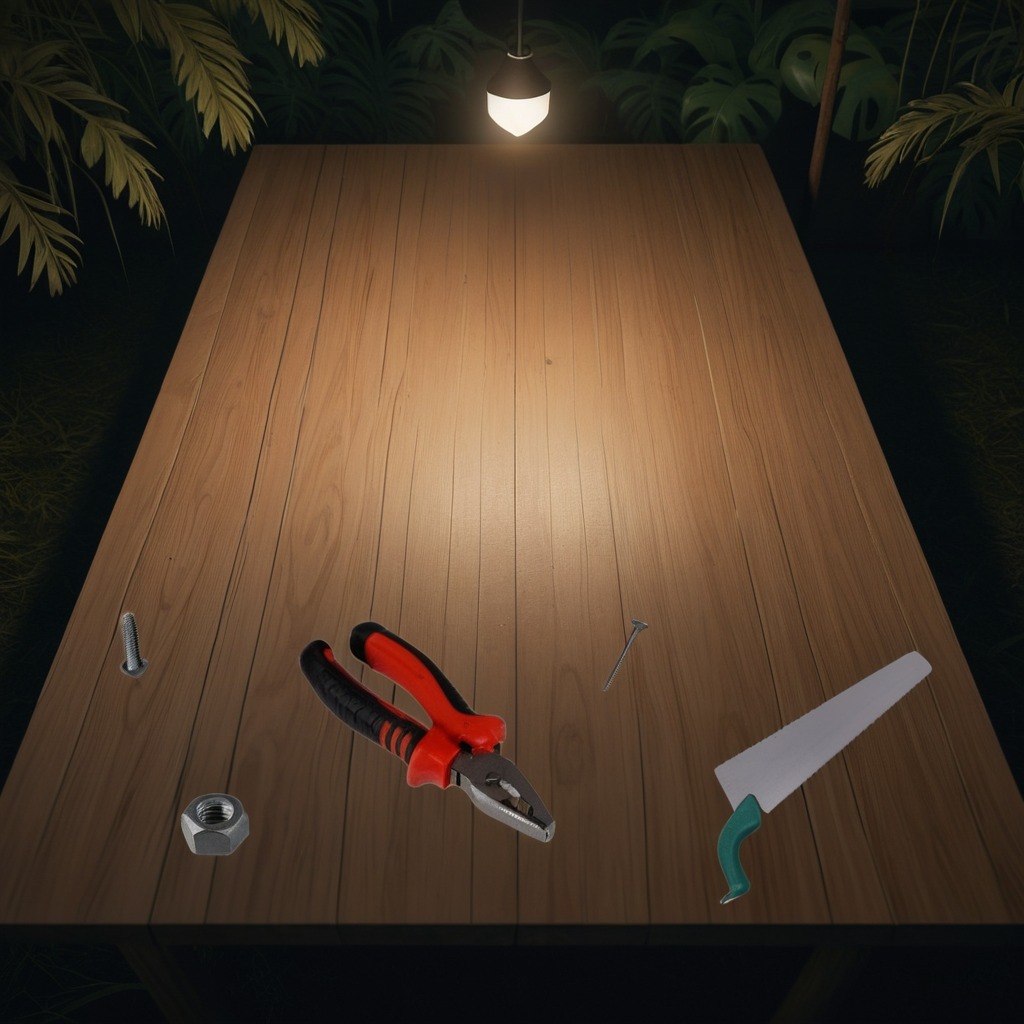
A metal machine screw, an iron nail, pliers, a handheld metal saw, and a metal nut are lying on the wooden table.